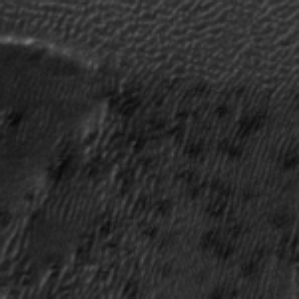
Label: frost